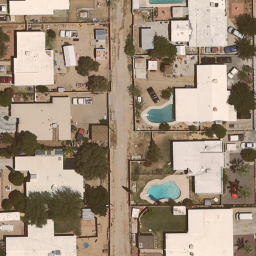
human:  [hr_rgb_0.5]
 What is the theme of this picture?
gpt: medium residential

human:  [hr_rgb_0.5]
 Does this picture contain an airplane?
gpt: no

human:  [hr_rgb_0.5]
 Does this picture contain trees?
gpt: yes

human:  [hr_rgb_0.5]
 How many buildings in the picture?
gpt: eight

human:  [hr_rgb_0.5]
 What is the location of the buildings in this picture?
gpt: left and right